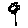
Label: flower